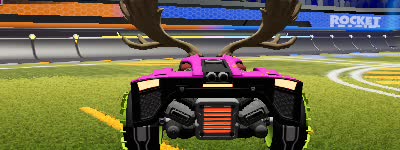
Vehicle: breakout